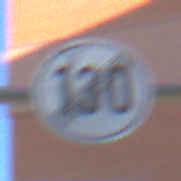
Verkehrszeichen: EndeGeschwindigkeit130
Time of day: MorningAfternoon
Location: Outdoor (Suburban)
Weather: PartlyCloudy
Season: NotSpecified
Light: Natural